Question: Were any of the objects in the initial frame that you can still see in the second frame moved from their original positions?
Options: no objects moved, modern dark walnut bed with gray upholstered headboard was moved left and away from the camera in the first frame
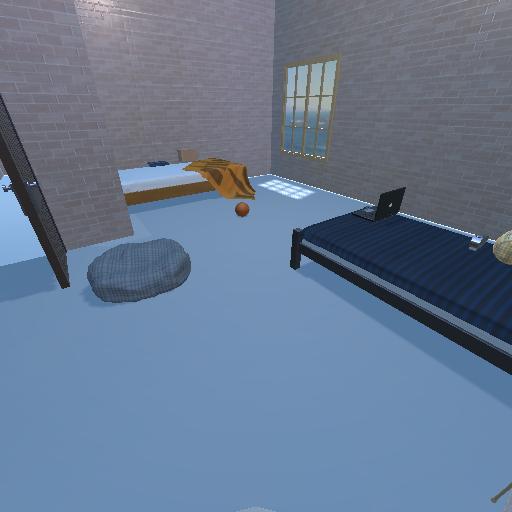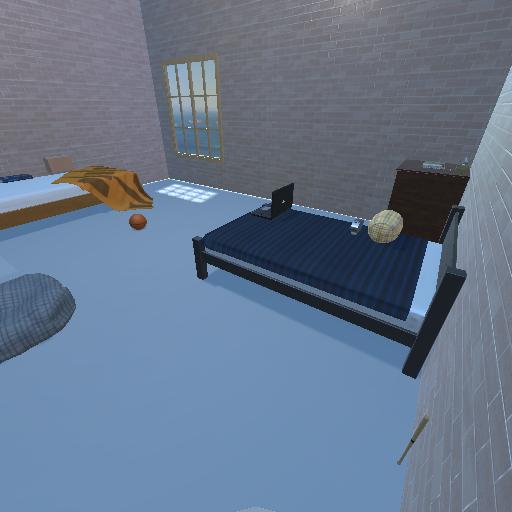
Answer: no objects moved